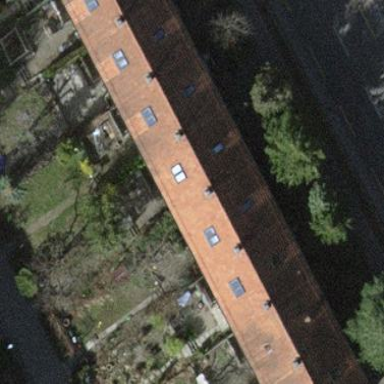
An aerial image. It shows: Beige house with gabled roof covered in orange-red roof tiles. The roof is oriented across the building.